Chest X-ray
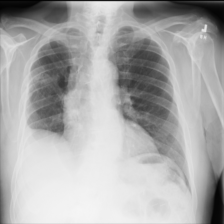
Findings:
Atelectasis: negative
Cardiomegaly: negative
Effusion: negative
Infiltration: negative
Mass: negative
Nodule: negative
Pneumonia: negative
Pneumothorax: negative
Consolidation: negative
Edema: negative
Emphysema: negative
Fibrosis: negative
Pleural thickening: negative
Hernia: negative